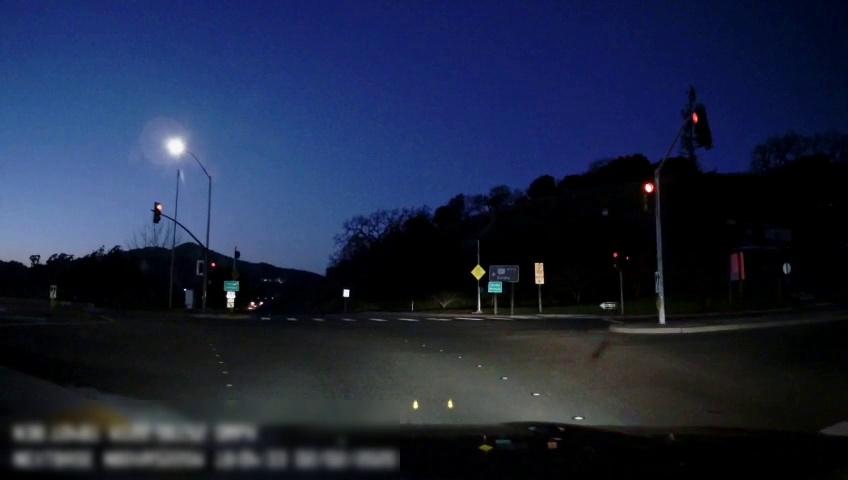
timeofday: Dusk/Dawn/Twilight
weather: Other
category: Drivable Space
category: Lanes | Alternate Lane
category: Lanes | Alternate Lane
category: Lanes | Alternate Lane
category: Lanes | Opposite Lane
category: Traffic | Lights
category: Traffic | Lights
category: Traffic | Signs
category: Traffic | Lights
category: Traffic | Lights
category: Traffic | Signs
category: Traffic | Signs
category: Traffic | Signs
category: Traffic | Signs
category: Traffic | Signs
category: Traffic | Signs
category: Traffic | Lights
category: Traffic | Signs
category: Traffic | Signs
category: Traffic | Signs
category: Traffic | Signs